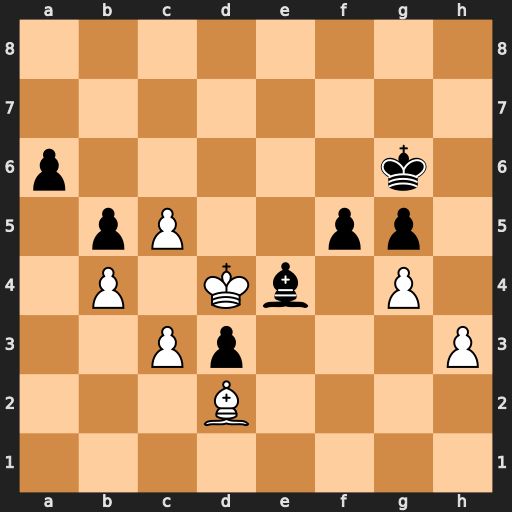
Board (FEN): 8/8/p5k1/1pP2pp1/1P1Kb1P1/2Pp3P/3B4/8
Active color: w
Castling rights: -
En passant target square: -
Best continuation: Ke5 fxg4 Kxe4 gxh3 Kf3